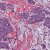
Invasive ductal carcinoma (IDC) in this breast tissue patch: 1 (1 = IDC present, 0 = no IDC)